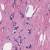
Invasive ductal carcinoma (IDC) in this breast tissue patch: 1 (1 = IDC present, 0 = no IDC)